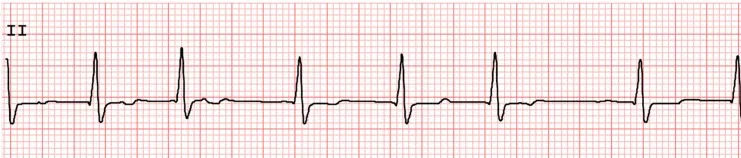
Standard 12-lead surface ECG (A), with a very low voltage atrial activity and irregularly irregular (with no pattern to the RR intervals) ventricular response with a rate of 92 beats/mi. QRS width of 100 msec; QTc 463 msec.
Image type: electrography (ekg)